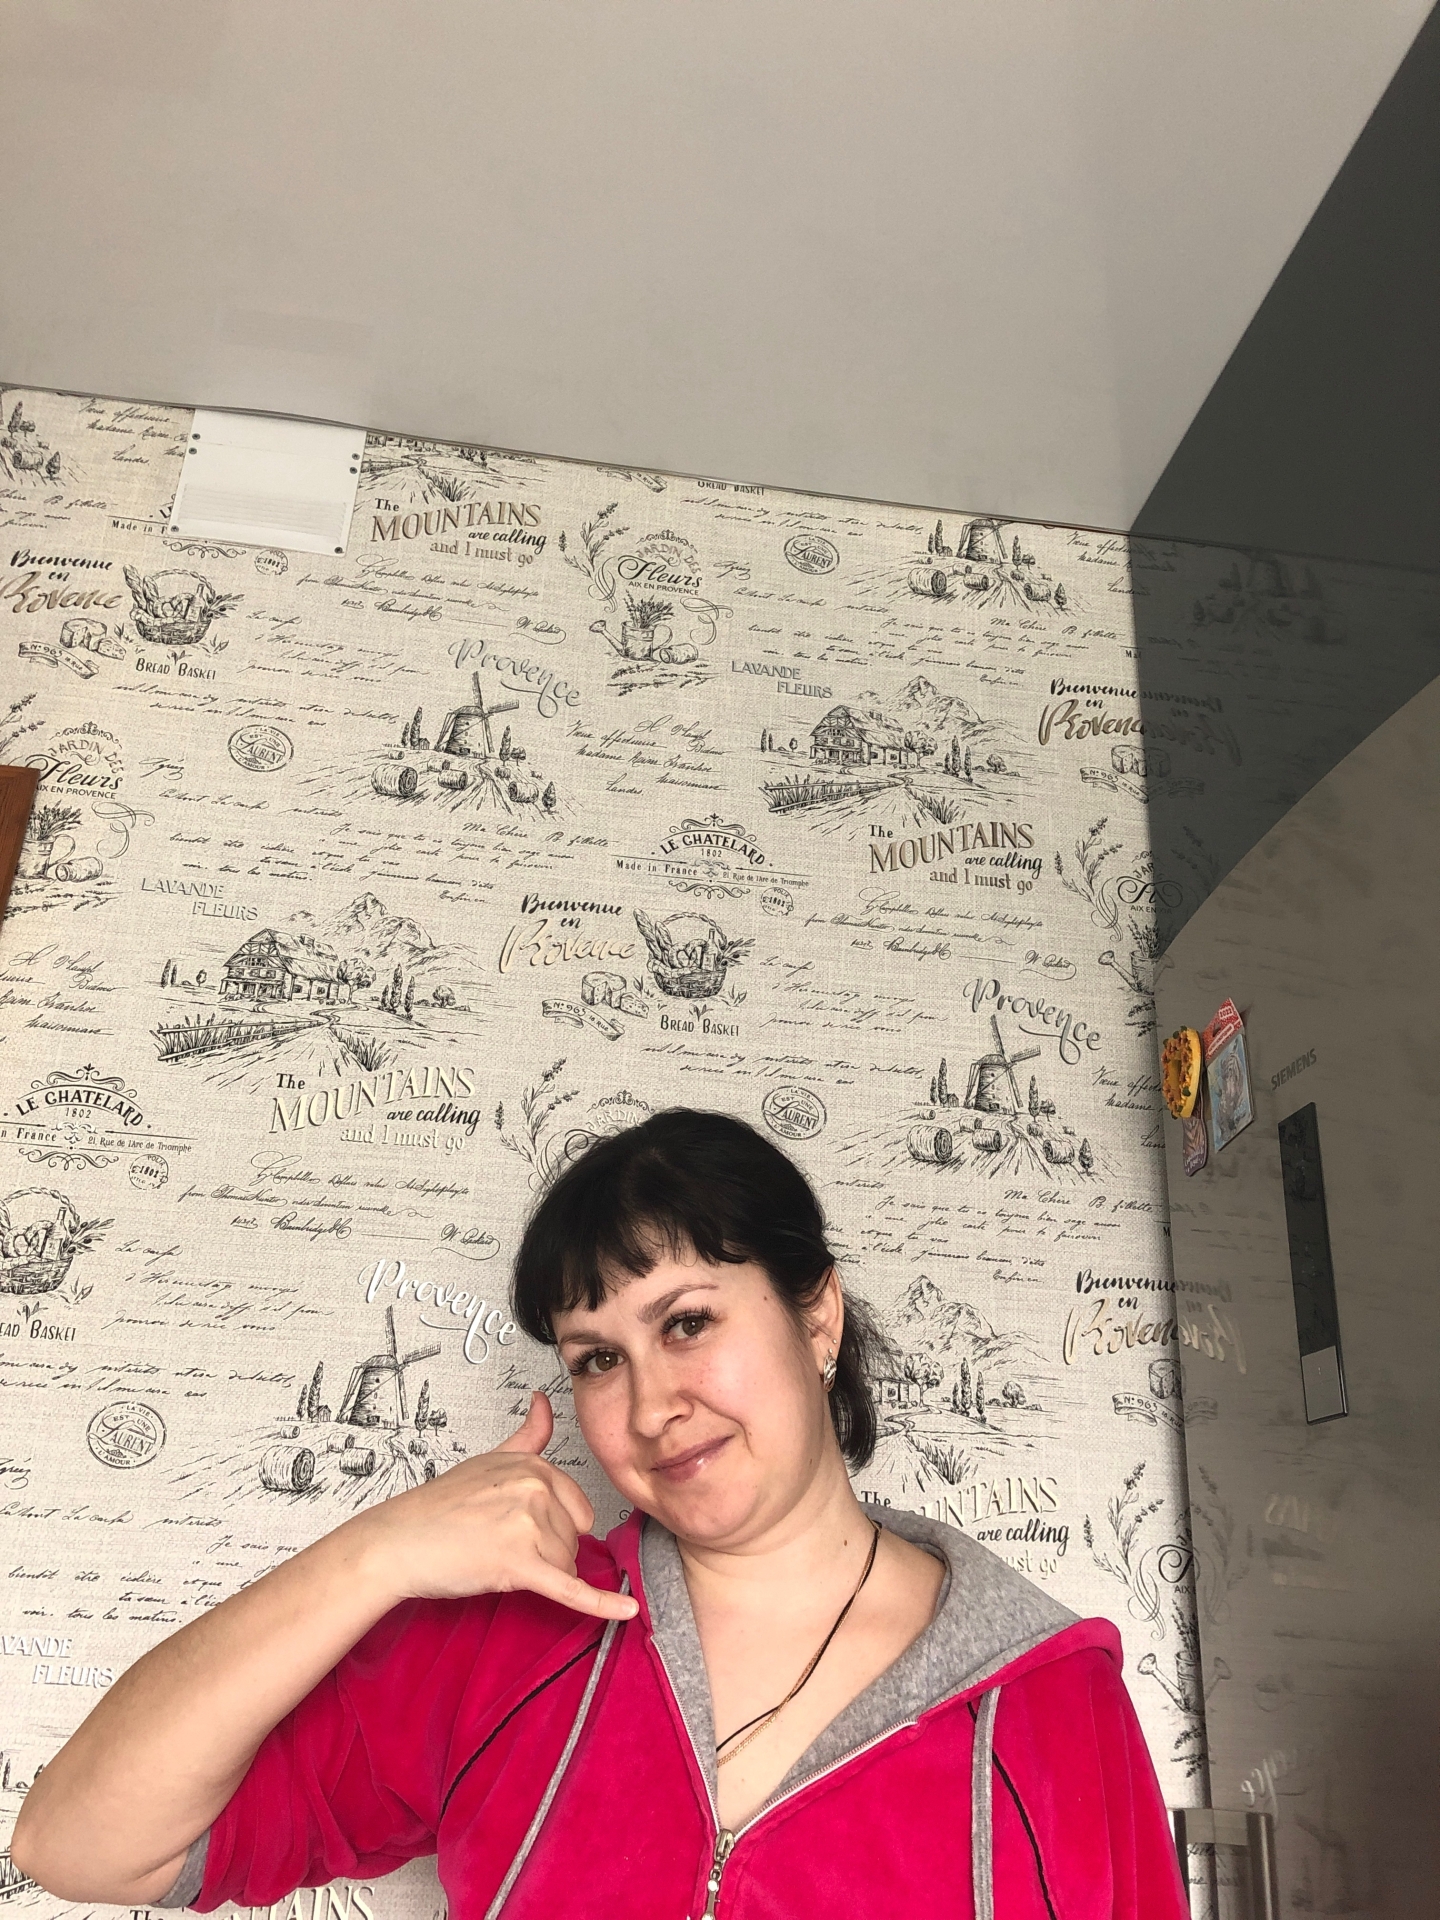
Label: clear